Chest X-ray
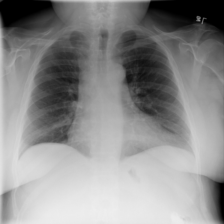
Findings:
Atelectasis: negative
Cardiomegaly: negative
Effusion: negative
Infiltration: negative
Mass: negative
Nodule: negative
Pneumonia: negative
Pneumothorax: negative
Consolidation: negative
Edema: negative
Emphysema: negative
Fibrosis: negative
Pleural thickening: negative
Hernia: negative